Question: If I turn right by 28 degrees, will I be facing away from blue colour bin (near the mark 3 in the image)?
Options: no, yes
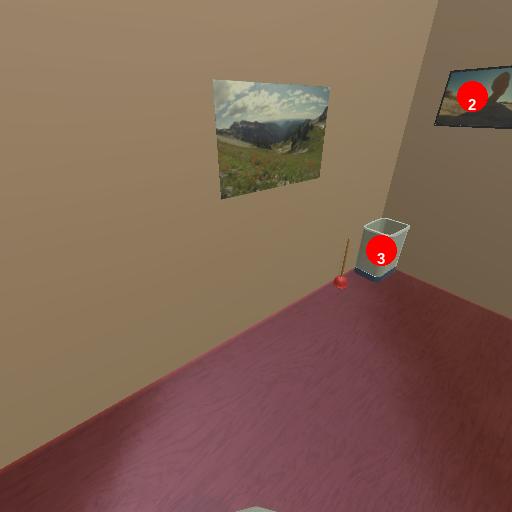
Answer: no